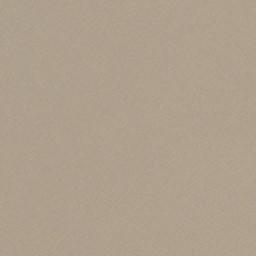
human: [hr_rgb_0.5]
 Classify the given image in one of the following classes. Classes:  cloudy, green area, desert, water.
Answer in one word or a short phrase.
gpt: desert